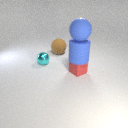
large blue rubber cylinder below large blue rubber sphere